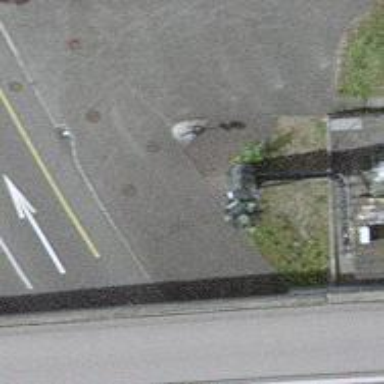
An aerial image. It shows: Mast tower used for communication.